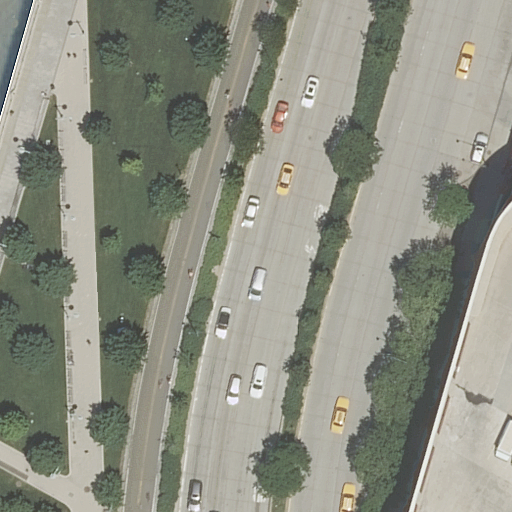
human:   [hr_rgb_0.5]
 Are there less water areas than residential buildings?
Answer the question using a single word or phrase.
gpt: no

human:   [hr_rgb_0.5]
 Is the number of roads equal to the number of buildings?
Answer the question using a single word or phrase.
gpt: no

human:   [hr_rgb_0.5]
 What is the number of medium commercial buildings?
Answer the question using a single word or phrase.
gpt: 0

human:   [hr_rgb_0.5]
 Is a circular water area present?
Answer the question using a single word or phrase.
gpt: no

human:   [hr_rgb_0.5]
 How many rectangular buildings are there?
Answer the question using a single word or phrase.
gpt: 0

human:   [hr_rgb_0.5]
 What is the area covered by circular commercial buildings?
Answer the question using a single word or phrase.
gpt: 0m2

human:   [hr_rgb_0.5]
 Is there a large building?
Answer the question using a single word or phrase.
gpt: yes

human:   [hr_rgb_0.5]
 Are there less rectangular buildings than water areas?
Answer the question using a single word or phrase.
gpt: yes

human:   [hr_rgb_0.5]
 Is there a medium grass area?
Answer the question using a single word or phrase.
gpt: yes

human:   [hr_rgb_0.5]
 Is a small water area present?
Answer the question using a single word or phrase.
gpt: yes

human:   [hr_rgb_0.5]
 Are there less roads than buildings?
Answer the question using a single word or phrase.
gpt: no

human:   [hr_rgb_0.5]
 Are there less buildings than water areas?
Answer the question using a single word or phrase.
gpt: no

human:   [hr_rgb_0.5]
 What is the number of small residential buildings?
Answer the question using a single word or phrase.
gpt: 0

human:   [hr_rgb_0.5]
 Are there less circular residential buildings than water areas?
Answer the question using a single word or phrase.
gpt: yes

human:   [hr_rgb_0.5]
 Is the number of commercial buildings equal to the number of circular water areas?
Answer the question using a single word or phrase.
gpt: yes

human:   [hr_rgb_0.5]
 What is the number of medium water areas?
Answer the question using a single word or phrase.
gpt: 0

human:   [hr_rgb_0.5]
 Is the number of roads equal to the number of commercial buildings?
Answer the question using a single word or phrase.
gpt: no

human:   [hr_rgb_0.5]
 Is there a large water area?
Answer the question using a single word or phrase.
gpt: no

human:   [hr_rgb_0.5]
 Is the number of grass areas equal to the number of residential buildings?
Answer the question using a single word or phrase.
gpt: no

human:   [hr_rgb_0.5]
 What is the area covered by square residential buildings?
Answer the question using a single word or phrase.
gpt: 0m2

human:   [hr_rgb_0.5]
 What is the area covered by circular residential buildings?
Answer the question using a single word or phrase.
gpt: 0m2

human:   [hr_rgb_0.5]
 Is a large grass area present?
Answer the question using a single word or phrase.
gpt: no

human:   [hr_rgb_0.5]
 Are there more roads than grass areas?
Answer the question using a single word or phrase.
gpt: yes

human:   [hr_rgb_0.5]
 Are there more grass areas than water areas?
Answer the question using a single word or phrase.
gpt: yes

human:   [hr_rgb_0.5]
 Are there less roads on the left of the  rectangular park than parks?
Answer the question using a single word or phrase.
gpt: no

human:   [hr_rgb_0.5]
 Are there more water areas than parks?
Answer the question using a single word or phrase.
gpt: no

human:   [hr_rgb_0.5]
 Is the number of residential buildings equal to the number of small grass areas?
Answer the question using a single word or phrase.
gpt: no

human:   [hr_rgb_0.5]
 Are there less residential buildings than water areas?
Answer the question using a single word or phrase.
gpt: no

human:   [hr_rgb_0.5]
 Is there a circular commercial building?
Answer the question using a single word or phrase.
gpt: no

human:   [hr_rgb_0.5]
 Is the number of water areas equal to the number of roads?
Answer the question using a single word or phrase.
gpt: no

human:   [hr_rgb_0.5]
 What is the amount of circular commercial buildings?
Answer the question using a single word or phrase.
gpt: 0

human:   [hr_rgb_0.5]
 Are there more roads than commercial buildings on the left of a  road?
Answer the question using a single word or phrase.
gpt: yes

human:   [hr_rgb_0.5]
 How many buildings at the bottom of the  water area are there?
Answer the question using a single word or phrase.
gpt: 1

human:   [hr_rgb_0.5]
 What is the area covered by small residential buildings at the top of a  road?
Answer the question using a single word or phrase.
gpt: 0m2

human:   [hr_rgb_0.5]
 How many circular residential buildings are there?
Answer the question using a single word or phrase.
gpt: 0

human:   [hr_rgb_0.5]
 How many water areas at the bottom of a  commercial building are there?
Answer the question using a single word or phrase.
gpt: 0